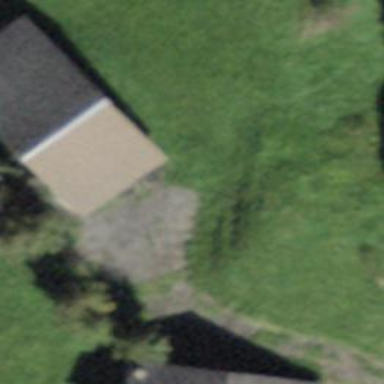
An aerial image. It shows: Rural barn.